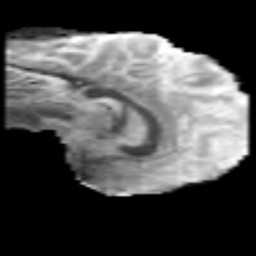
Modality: MD
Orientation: sagittal
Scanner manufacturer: philips
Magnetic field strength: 3 T
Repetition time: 8.6 s
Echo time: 0.127 s